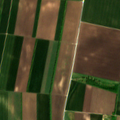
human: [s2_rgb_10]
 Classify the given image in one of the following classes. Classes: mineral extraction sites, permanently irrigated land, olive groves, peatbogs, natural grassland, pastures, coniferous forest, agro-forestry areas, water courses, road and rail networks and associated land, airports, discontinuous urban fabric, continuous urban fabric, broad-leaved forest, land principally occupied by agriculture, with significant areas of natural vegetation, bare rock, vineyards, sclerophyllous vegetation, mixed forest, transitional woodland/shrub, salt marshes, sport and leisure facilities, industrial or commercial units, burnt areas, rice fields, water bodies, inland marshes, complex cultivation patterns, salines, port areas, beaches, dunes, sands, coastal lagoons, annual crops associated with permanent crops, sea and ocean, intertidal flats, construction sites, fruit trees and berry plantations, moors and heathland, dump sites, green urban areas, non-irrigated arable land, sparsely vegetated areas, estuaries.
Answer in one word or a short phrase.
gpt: non-irrigated arable land, complex cultivation patterns